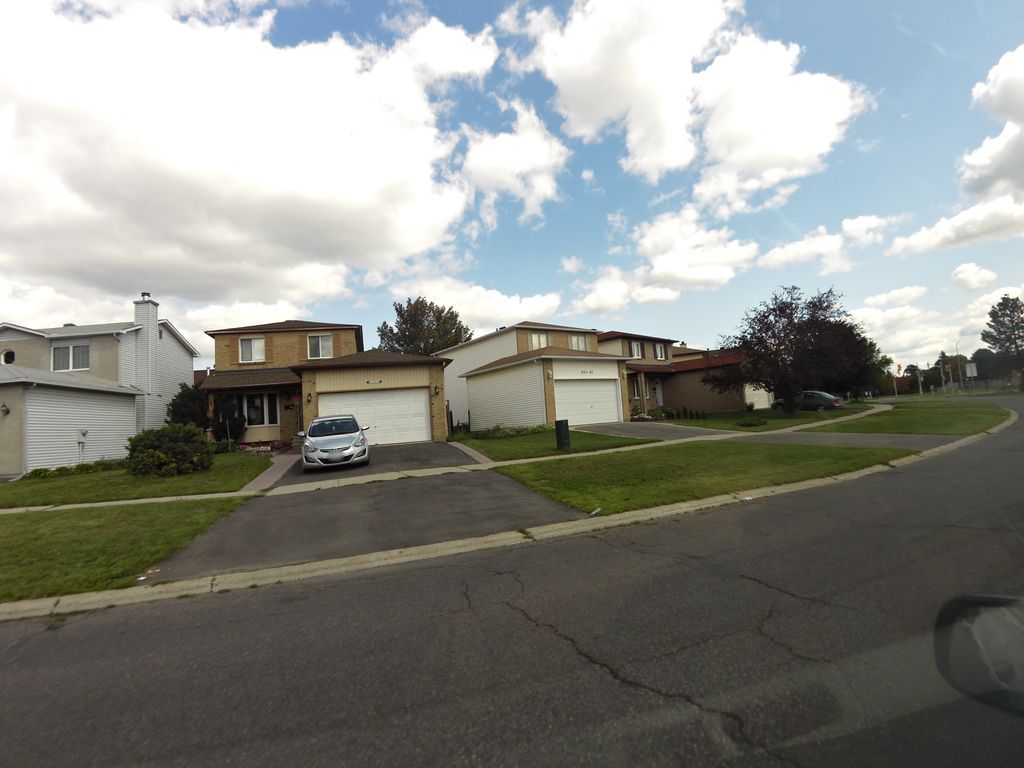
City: ottawa-gatineau